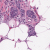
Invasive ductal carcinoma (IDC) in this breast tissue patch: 1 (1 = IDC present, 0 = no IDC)